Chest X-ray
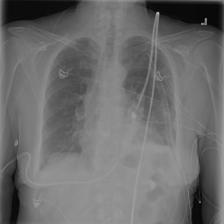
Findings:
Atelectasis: positive
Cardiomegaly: negative
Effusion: negative
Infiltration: negative
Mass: negative
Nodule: negative
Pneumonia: negative
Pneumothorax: positive
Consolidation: negative
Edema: negative
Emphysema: negative
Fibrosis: negative
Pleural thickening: negative
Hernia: negative